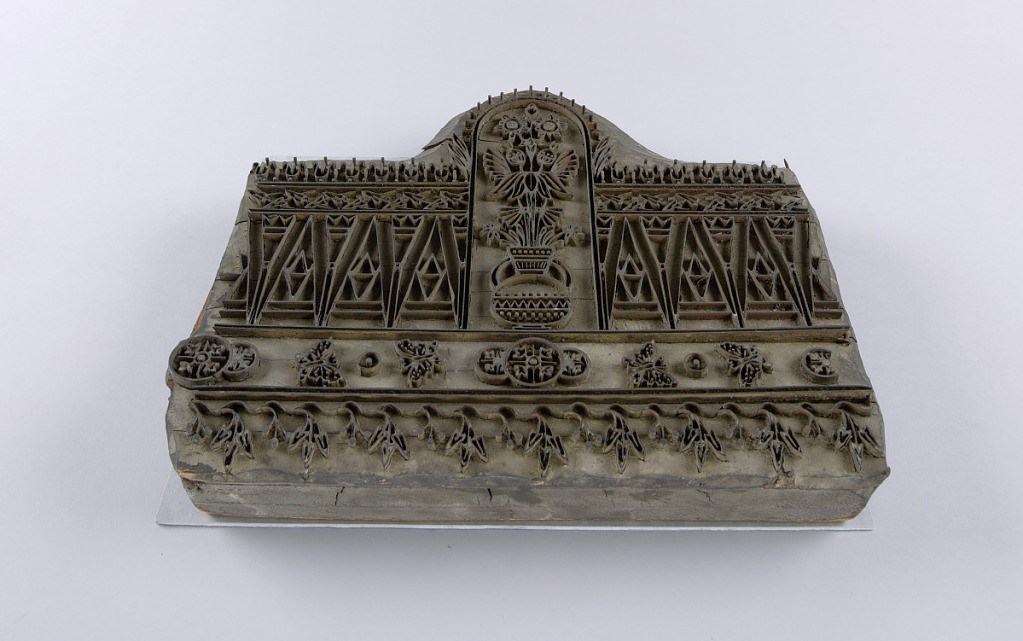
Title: associated with 1983-29-1 to 21
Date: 1870–90
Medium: Wood, metal
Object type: Wood block
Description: Wood printing block with floral bouquet in urn. Anglo-Japanesque in style.